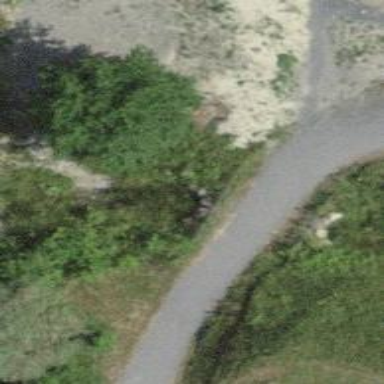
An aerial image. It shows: Culvert tunnel.